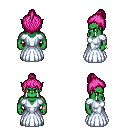
a pixel art fantasy rpg character, male body template, orc, green skin, underdress, gold greaves, pink short topknot hairstyle, bracelets, four views (front, back, left, right), 2x2 character sprite sheet, small pixel art, hard edges, no anti-aliasing